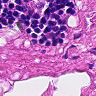
Metastatic tissue present: no